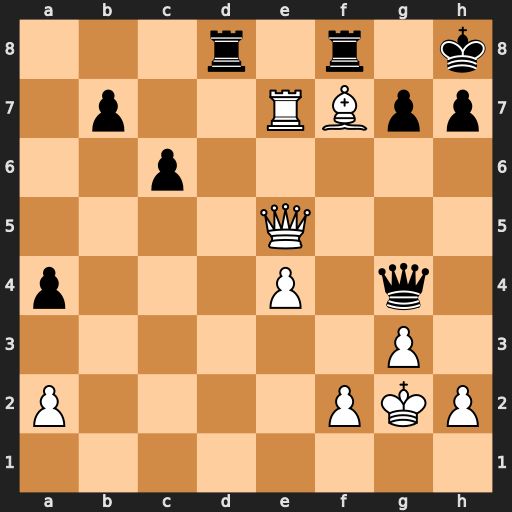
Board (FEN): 3r1r1k/1p2RBpp/2p5/4Q3/p3P1q1/6P1/P4PKP/8
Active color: w
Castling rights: -
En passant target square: -
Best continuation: Bh5 Qxe4+ Qxe4